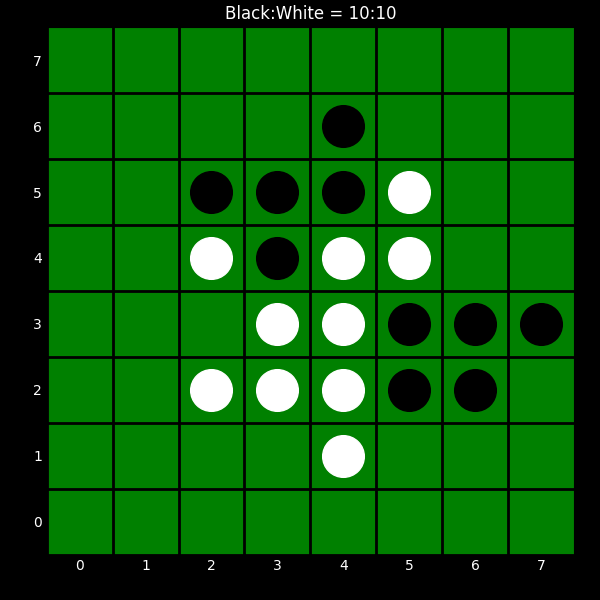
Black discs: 10
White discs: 10